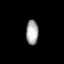
Tissue: lung
Cell type: Endothelial cells
Senescence score: 0.5401
Nuclear area (px): 293
Mean DAPI intensity: 170.078